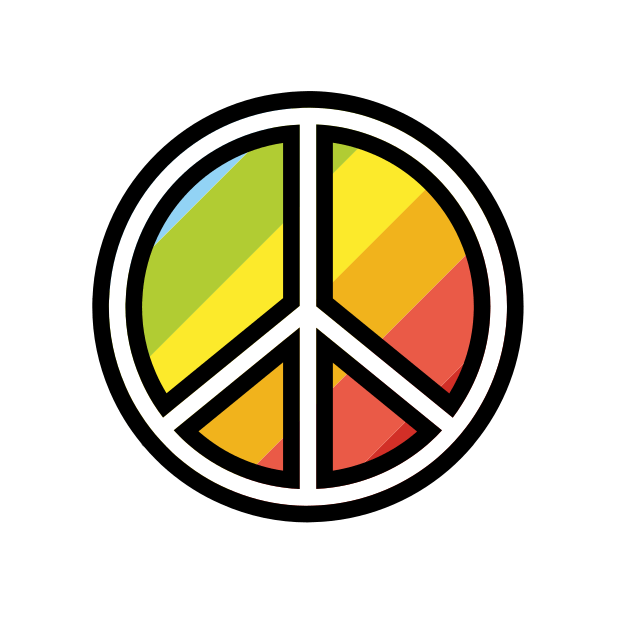
peace symbol